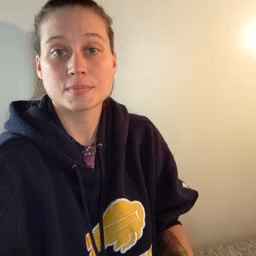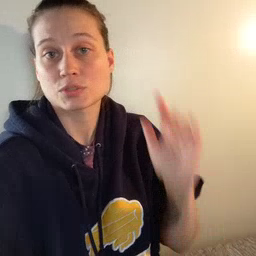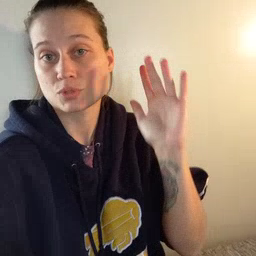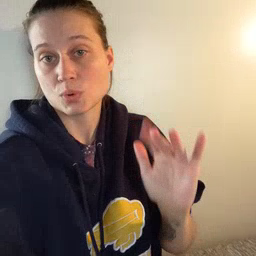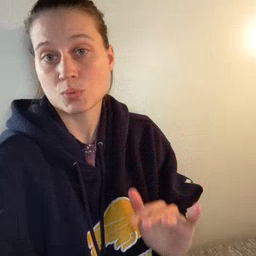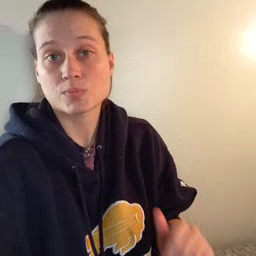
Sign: snow